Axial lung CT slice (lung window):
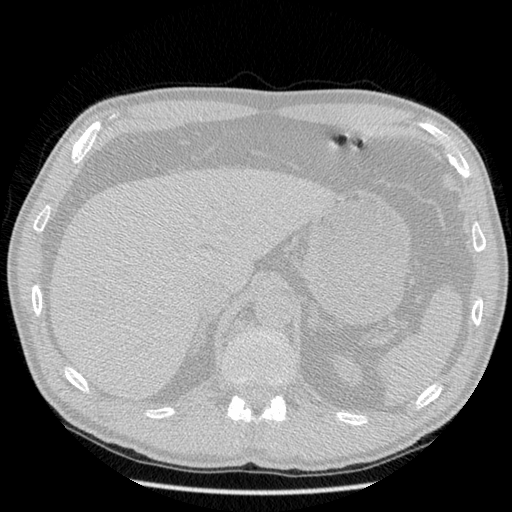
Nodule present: no